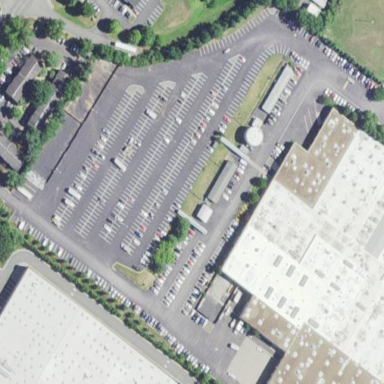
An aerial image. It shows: Parking area with asphalt surface.